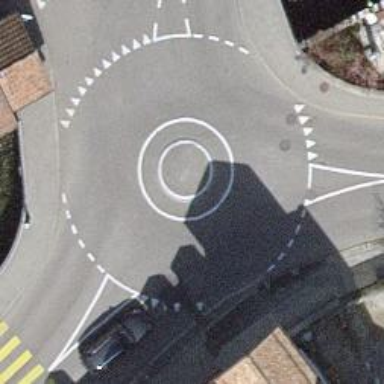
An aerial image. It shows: Mini roundabout on the road.